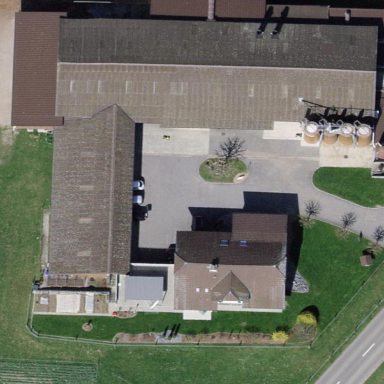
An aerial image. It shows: Farm building.